Question: In <URL> - he suggests that all Monads are applicative functors.

In the Haskell 7.7 compiler output - I'm seeing the following (another example <URL>:
> 'Parser' is an instance of Monad but not Applicative - this will become an error in GHC 7.10, under the Applicative-Monad Proposal.
Does this mean the Haskell Compiler currently tolerates Monads that are not applicative functors - but the plan is to correct this?
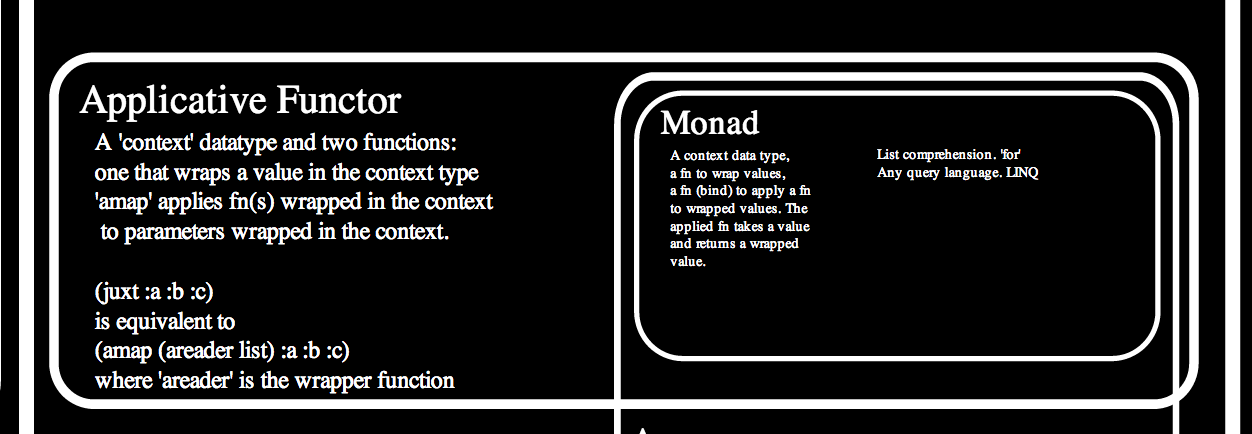
Answer: Right now 'Applicative' isn't a superclass of 'Monad'
'''
instance Monad m where ... -- this is how it is today, instead of
instance Applicative m => Monad m where ...
'''
but it is planned so that in GHC 7.10 this will be changed so that 'Applicative' a superclass of 'Monad'. In order to help the transition, in GHC 7.7 and 7.8 there will be the warning you saw issued whenever GHC encounters a 'Monad' without an 'Applicative' instance.
---
Now the slightly confusing bit is that valid 'Monad's are applicative functors, even if they're not 'instance's of 'Applicative'. We can write
'''
fmapM :: Monad m => (a -> b) -> m a -> m b
fmapM f ma = ma >>= return . f -- a.k.a. 'liftM'
pureM :: Monad m => a -> m a
pureM = return
ap :: Monad m => m (a -> b) -> m a -> m b
ap mf ma = do { f <- mf; a <- ma; return (f a) } -- a.k.a. 'ap'
'''
which together satisfy the signature and laws of 'Functor' and 'Applicative'. This is why the superclass constraint makes sense to add and it's purely historical accident that it wasn't there in the first case--'Applicative's were discovered and popularized far after 'Monad's were.
'''
newtype WrappedMonad m a = WM (m a)
instance Monad m => Functor (WrappedMonad m) where
fmap f (WM m) = WM (liftM f m)
instance Monad m => Applicative (WrappedMonad m) where
pure = WM . return
WM mf <*> WM ma = WM $ mf 'ap' ma
'''
For more information on how 'Applicative' and 'Monad' relate, take a look at an answer I wrote previously here: <URL>